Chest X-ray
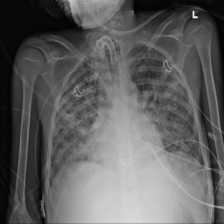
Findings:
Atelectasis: negative
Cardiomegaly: negative
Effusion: negative
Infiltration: positive
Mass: negative
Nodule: negative
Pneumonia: negative
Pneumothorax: negative
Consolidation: negative
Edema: negative
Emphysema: negative
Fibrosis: negative
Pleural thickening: negative
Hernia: negative